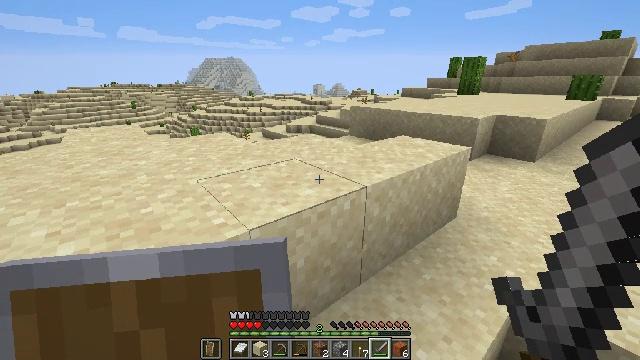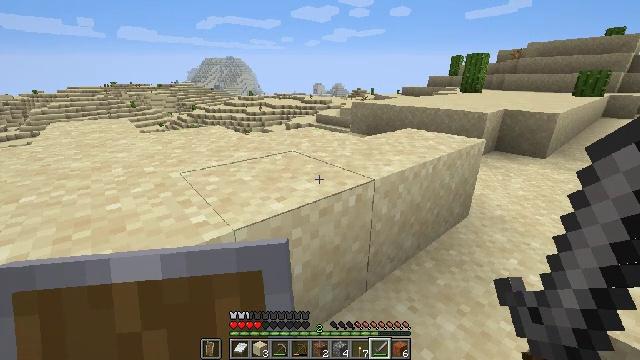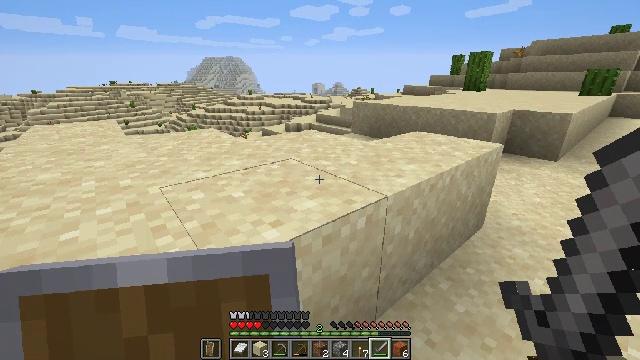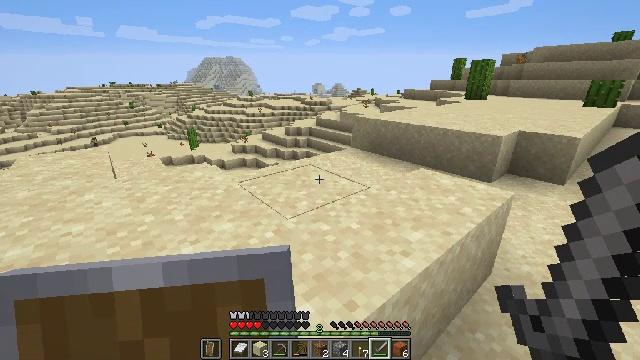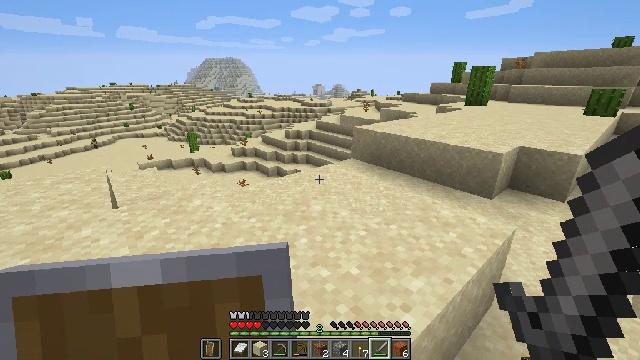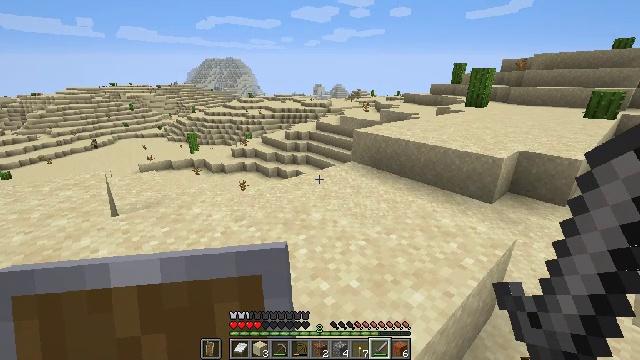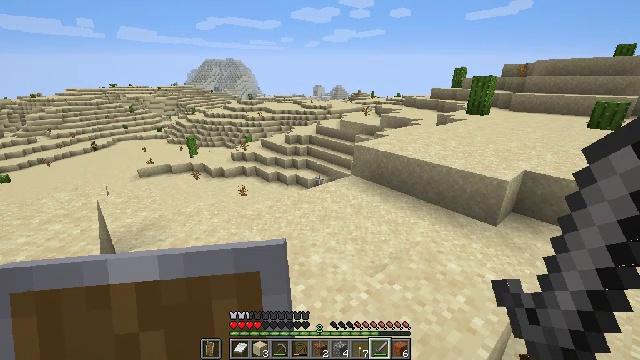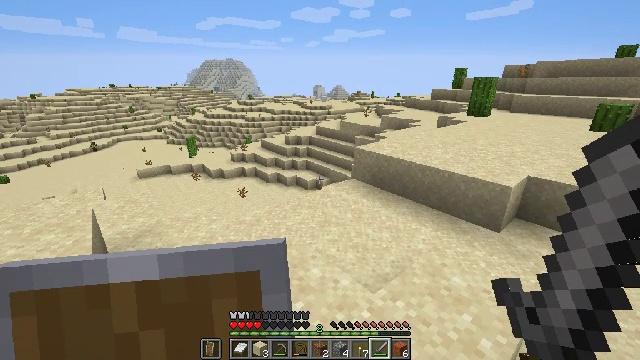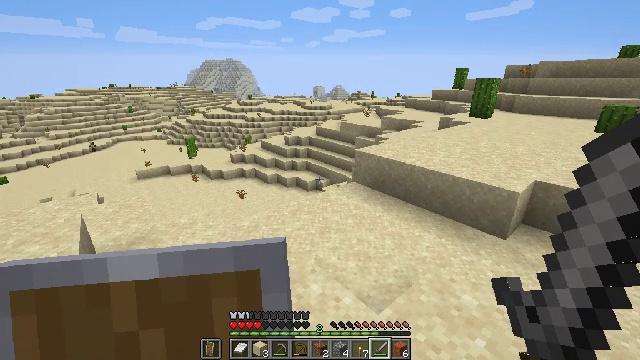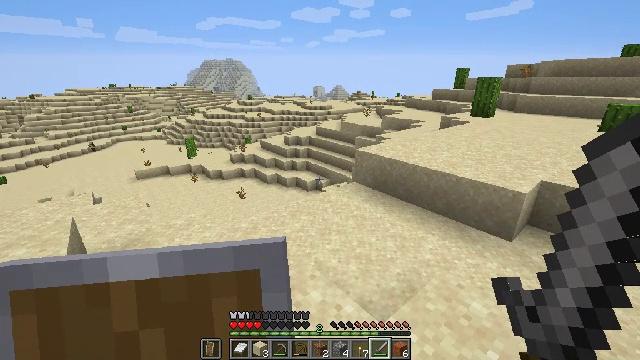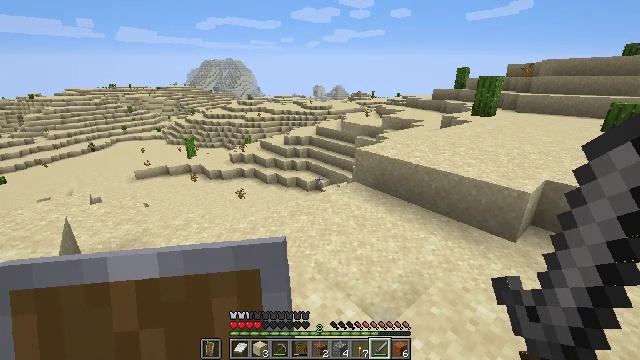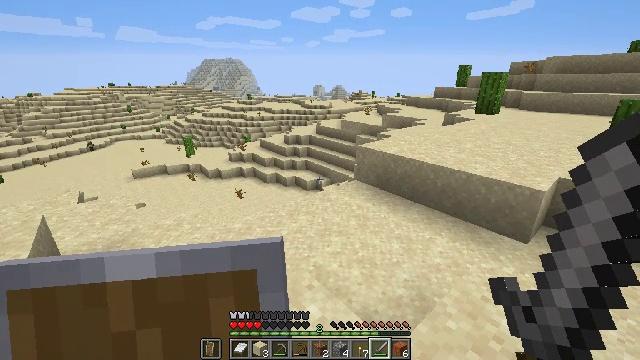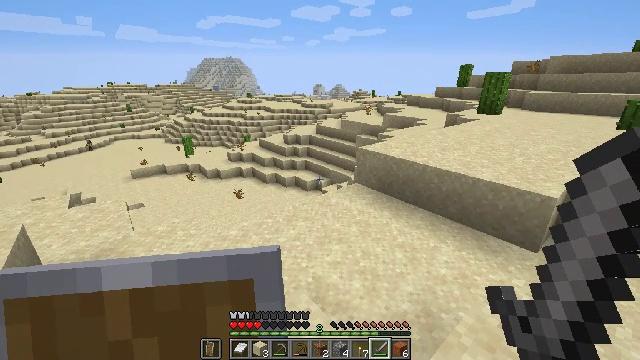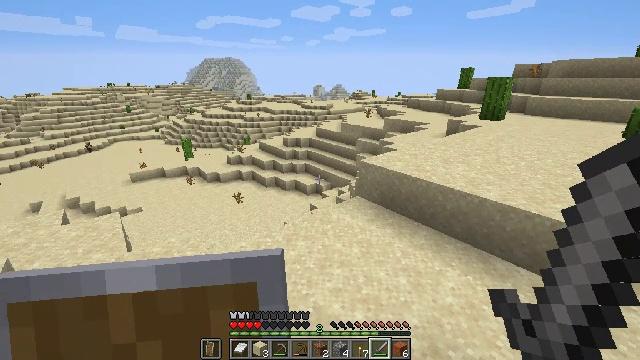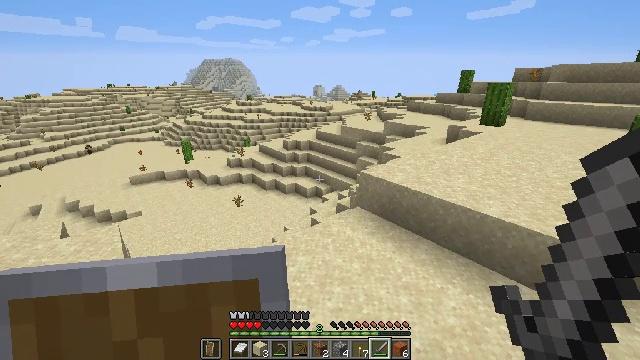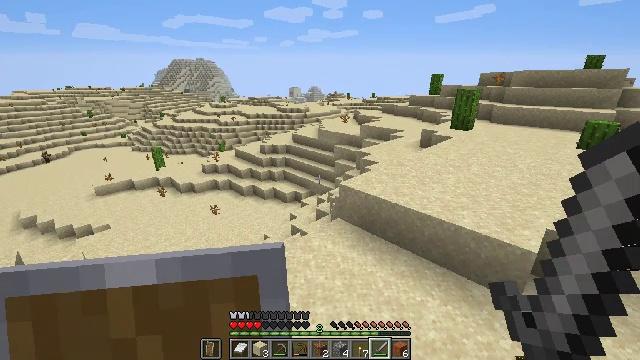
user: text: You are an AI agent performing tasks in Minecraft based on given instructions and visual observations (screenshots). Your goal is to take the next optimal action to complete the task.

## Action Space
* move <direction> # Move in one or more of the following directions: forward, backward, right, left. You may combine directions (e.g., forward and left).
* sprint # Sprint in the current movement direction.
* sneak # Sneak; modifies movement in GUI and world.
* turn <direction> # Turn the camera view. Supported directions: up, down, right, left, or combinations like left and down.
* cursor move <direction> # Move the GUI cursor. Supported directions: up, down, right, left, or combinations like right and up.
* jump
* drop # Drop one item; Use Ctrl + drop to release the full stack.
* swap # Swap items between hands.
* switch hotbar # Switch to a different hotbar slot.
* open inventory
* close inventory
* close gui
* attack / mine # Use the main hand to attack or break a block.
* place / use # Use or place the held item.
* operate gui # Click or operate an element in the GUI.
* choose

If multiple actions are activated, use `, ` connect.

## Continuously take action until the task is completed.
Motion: motion action
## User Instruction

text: Break the sand block.
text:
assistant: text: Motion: move forward, jump
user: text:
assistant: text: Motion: move forward, jump
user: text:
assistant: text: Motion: move forward, jump
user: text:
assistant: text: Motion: move forward, jump
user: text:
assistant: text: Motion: move forward, jump
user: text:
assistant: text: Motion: move forward, jump
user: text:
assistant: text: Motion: move forward, jump
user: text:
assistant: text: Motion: move forward, jump
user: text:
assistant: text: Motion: move forward, jump
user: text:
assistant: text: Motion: move forward, jump
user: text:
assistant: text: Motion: move forward, jump
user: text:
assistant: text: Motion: move forward, jump
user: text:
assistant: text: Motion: move forward, jump
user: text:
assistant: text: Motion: move forward, jump
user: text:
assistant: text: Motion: move forward, turn right, jump
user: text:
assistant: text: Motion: move forward, turn right, jump
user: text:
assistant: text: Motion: move forward, turn right, jump
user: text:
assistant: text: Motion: turn right
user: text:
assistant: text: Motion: no_op
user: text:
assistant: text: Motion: no_op
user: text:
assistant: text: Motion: no_op
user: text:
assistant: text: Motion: no_op
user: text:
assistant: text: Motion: move forward
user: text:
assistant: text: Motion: move forward
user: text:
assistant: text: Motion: move forward
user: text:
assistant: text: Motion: move forward
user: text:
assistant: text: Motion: move forward
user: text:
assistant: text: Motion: move forward, jump
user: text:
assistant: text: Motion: move forward, jump
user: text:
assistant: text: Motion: move forward, jump